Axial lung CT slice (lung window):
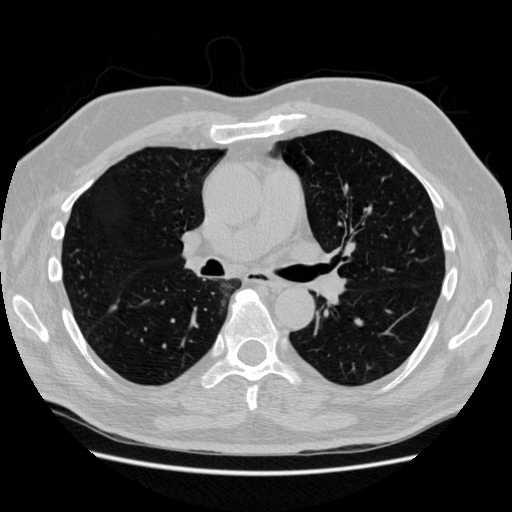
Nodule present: yes
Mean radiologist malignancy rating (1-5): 3.75